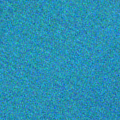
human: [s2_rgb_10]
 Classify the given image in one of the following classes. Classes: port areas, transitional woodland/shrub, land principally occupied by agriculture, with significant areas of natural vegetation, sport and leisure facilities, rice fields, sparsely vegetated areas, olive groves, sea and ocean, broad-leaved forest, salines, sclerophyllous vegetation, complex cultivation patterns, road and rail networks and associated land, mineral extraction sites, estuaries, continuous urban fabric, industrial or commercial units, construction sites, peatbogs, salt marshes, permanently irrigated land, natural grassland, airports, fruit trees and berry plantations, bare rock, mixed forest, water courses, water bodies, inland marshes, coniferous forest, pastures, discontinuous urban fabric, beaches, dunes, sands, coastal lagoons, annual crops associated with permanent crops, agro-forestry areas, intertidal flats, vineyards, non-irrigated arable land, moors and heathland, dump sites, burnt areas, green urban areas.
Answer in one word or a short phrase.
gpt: sea and ocean